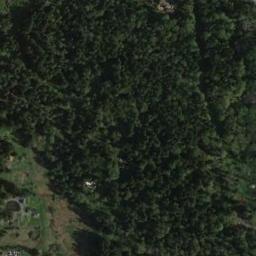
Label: forest